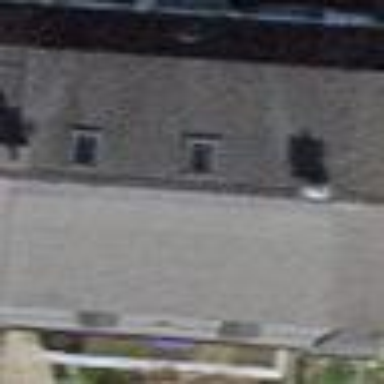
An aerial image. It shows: House with tile mansard roof.